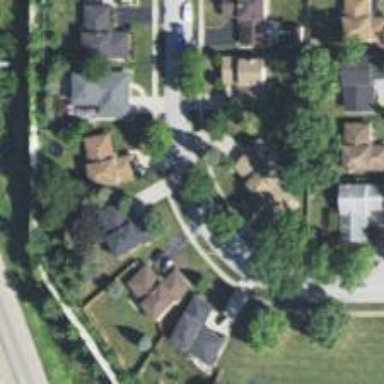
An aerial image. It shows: Residential road.